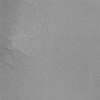
Atmospheric dust classification: not_dusty